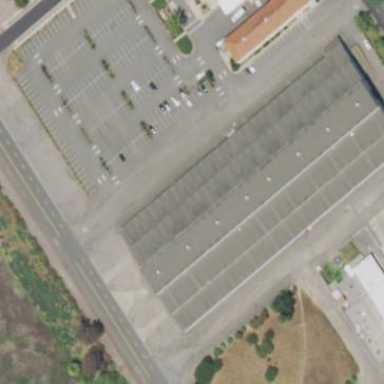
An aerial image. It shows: Paved parking area.